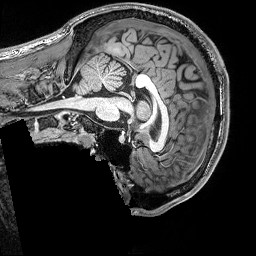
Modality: T1w
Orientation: sagittal
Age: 19
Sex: male